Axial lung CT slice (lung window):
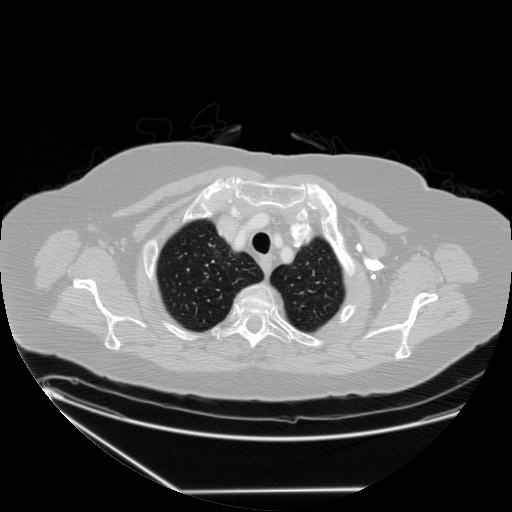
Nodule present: no